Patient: sex M, age 71
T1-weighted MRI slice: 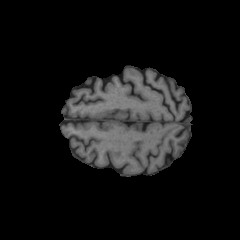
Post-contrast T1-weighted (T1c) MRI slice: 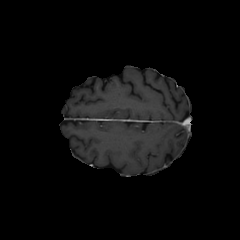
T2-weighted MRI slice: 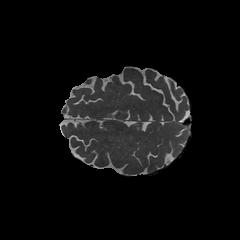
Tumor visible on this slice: no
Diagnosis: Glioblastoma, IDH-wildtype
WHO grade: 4